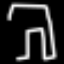
Label: pants